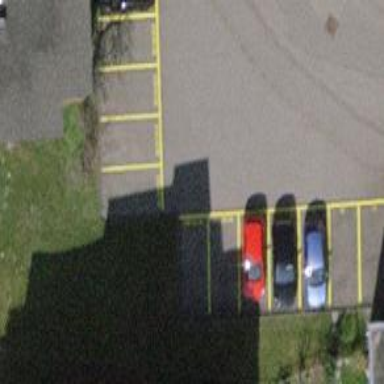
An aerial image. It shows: Parking area with pebblestone surface.